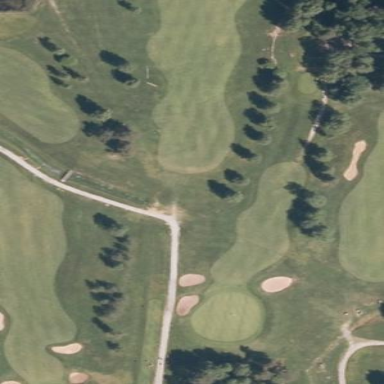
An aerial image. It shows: Golf fairway covered with lush grass.